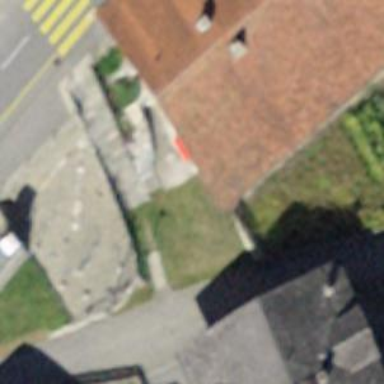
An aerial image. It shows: Set of steps on the road.